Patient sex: F
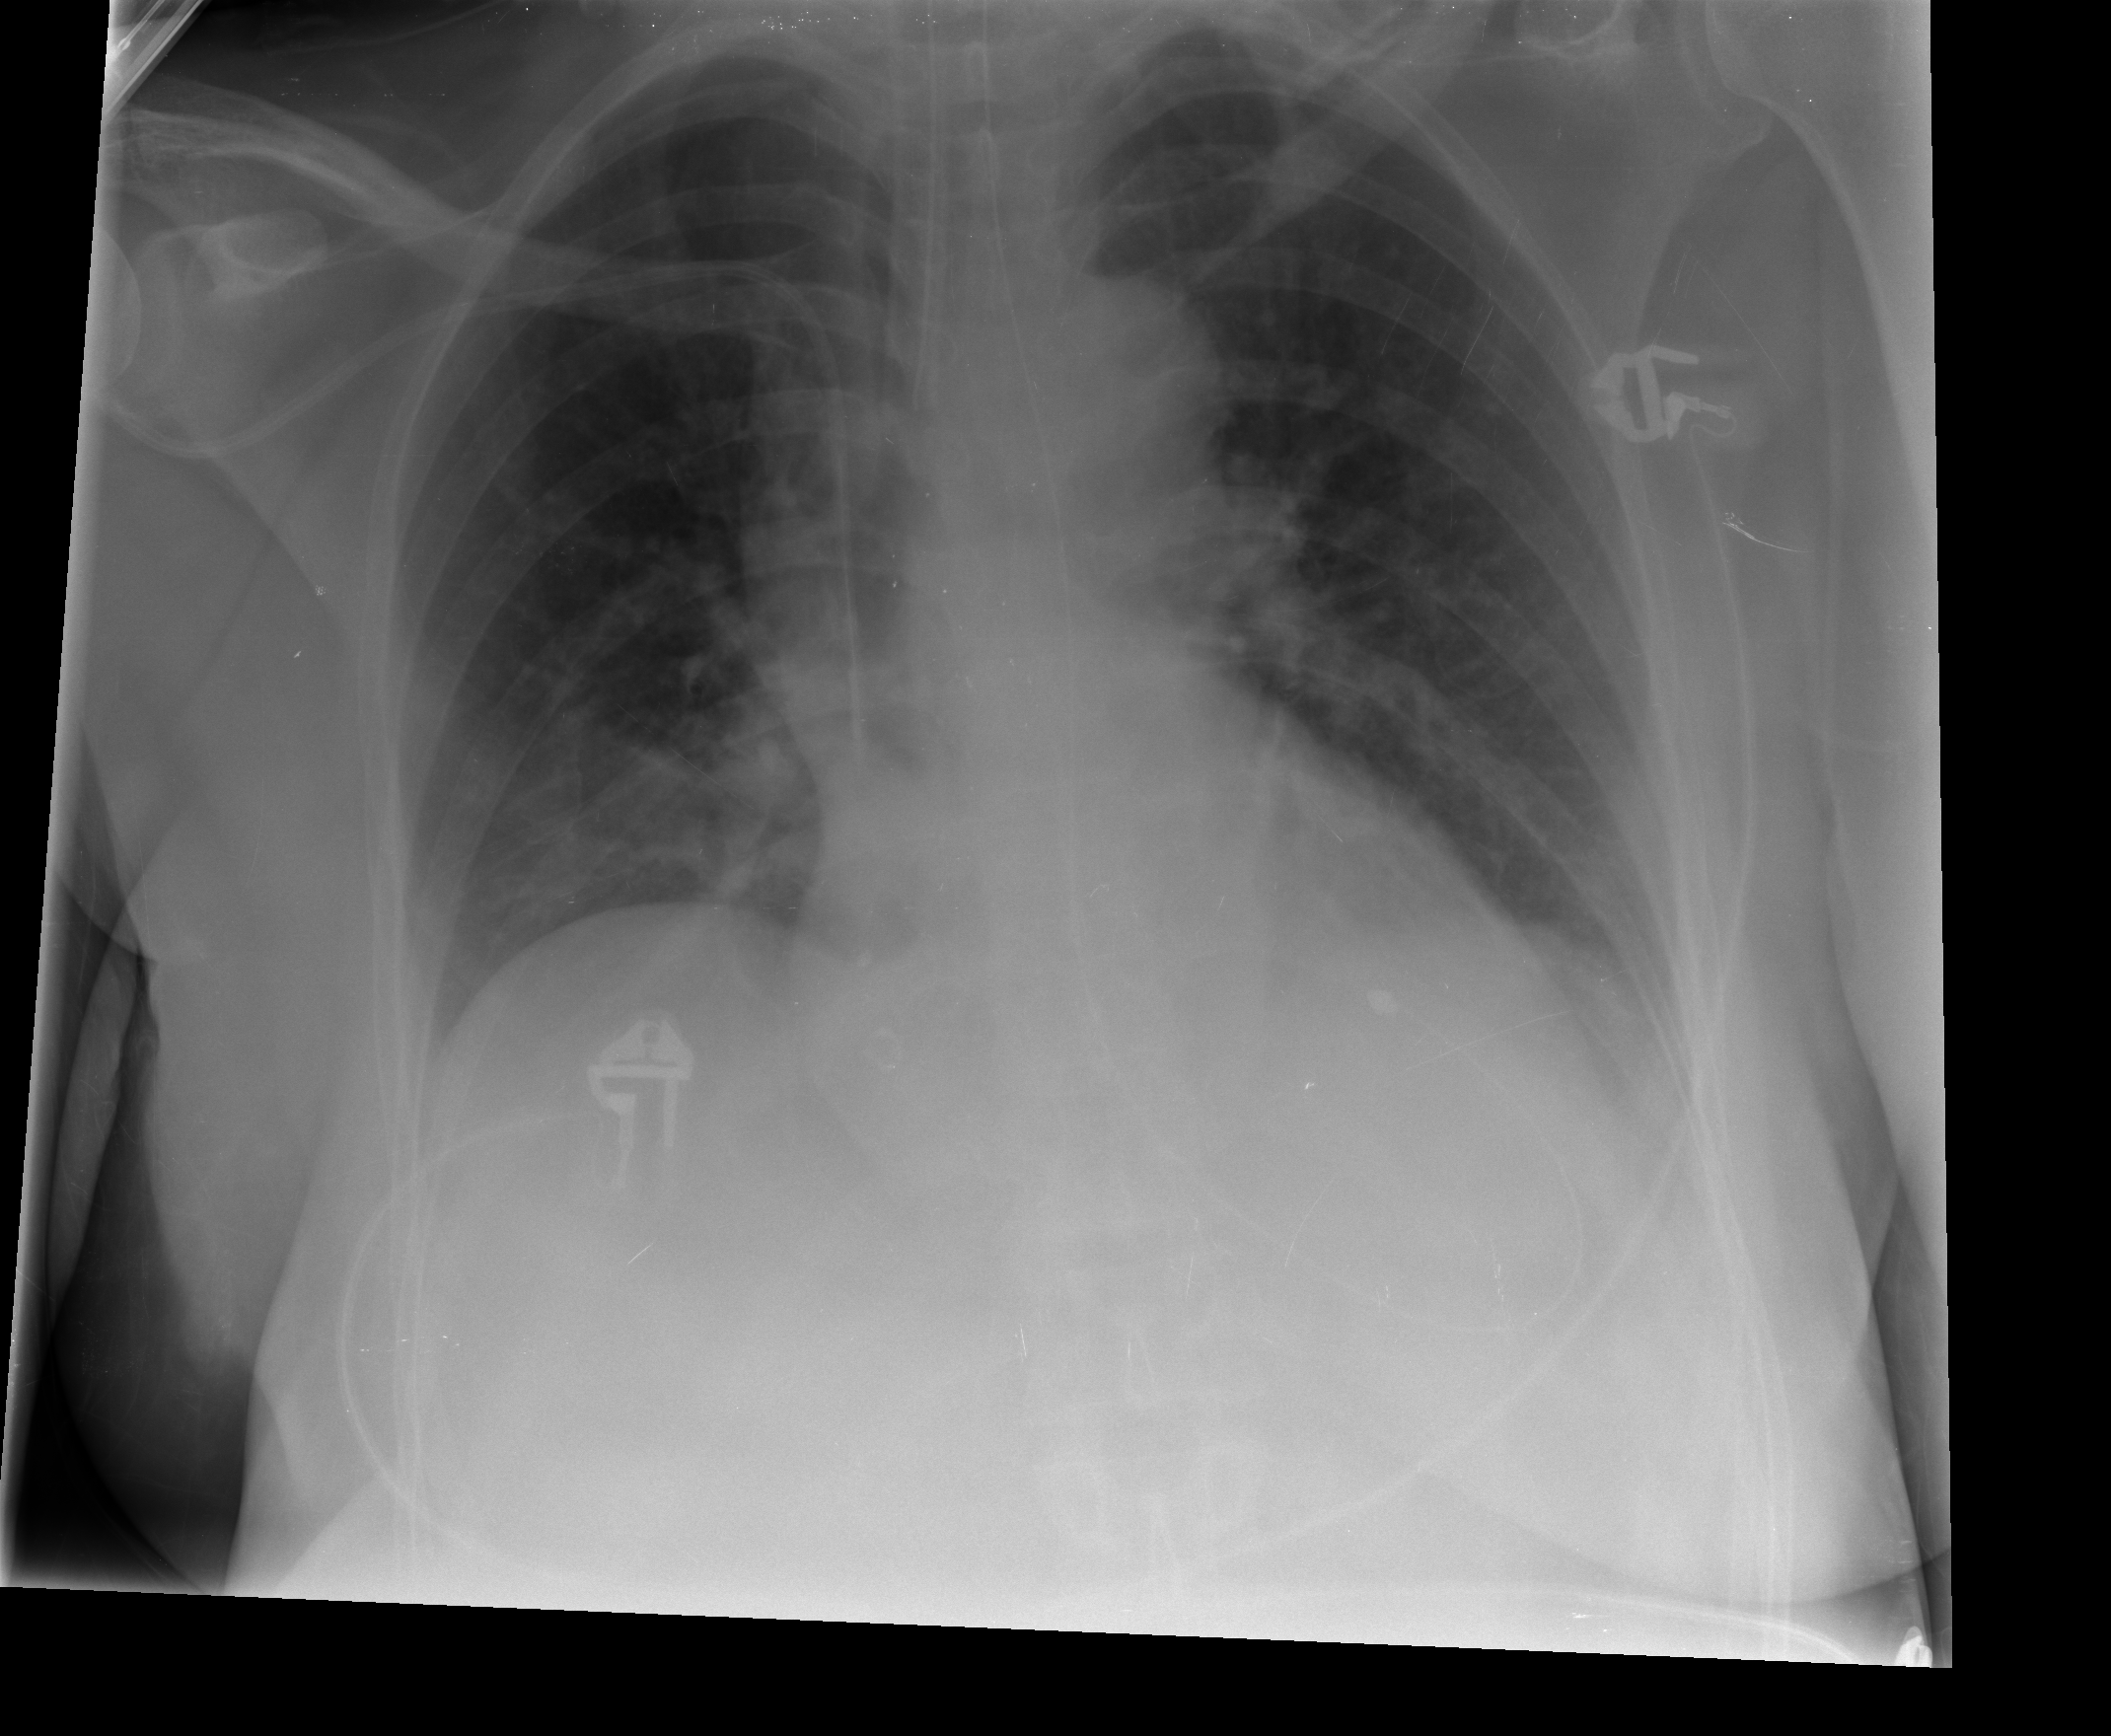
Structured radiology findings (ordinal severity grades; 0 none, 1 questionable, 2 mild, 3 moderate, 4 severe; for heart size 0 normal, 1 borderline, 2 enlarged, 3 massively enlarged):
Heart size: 2
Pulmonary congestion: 2
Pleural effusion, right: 0
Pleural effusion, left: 2
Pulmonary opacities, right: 2
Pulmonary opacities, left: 0
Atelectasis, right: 3
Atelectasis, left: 2